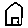
Label: house